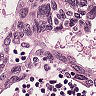
Metastatic tissue present: yes